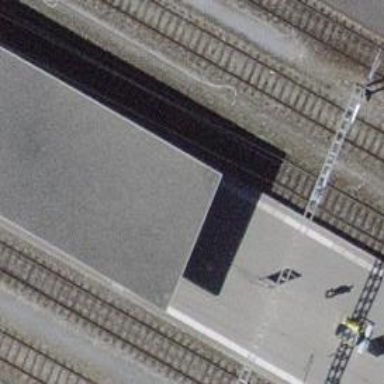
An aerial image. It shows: Asphalt platform in tunnel for public transport near railway platform.